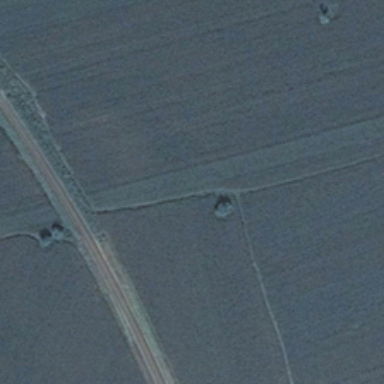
A road is in a piece of green farmland .